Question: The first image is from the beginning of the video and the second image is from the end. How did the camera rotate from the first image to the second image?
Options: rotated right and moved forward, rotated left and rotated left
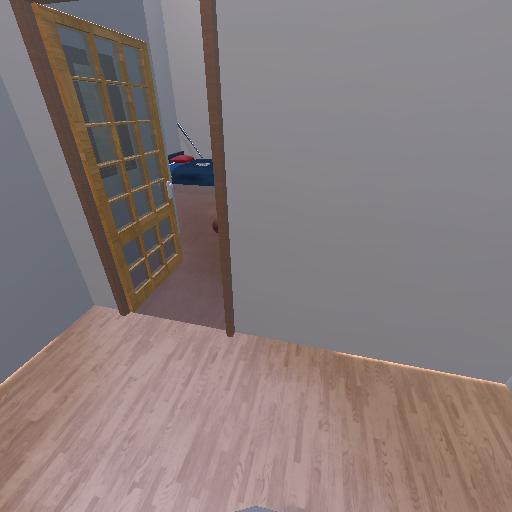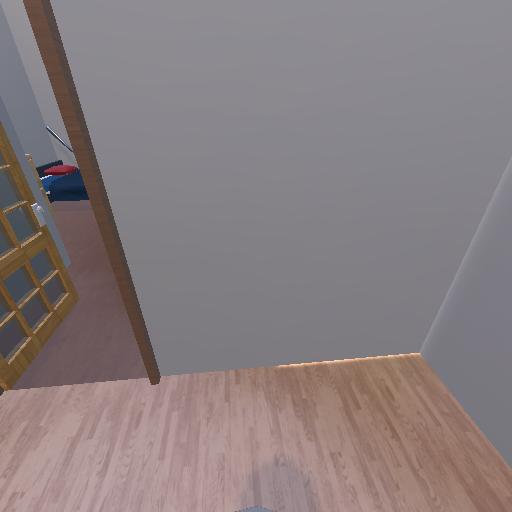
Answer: rotated right and moved forward